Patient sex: M
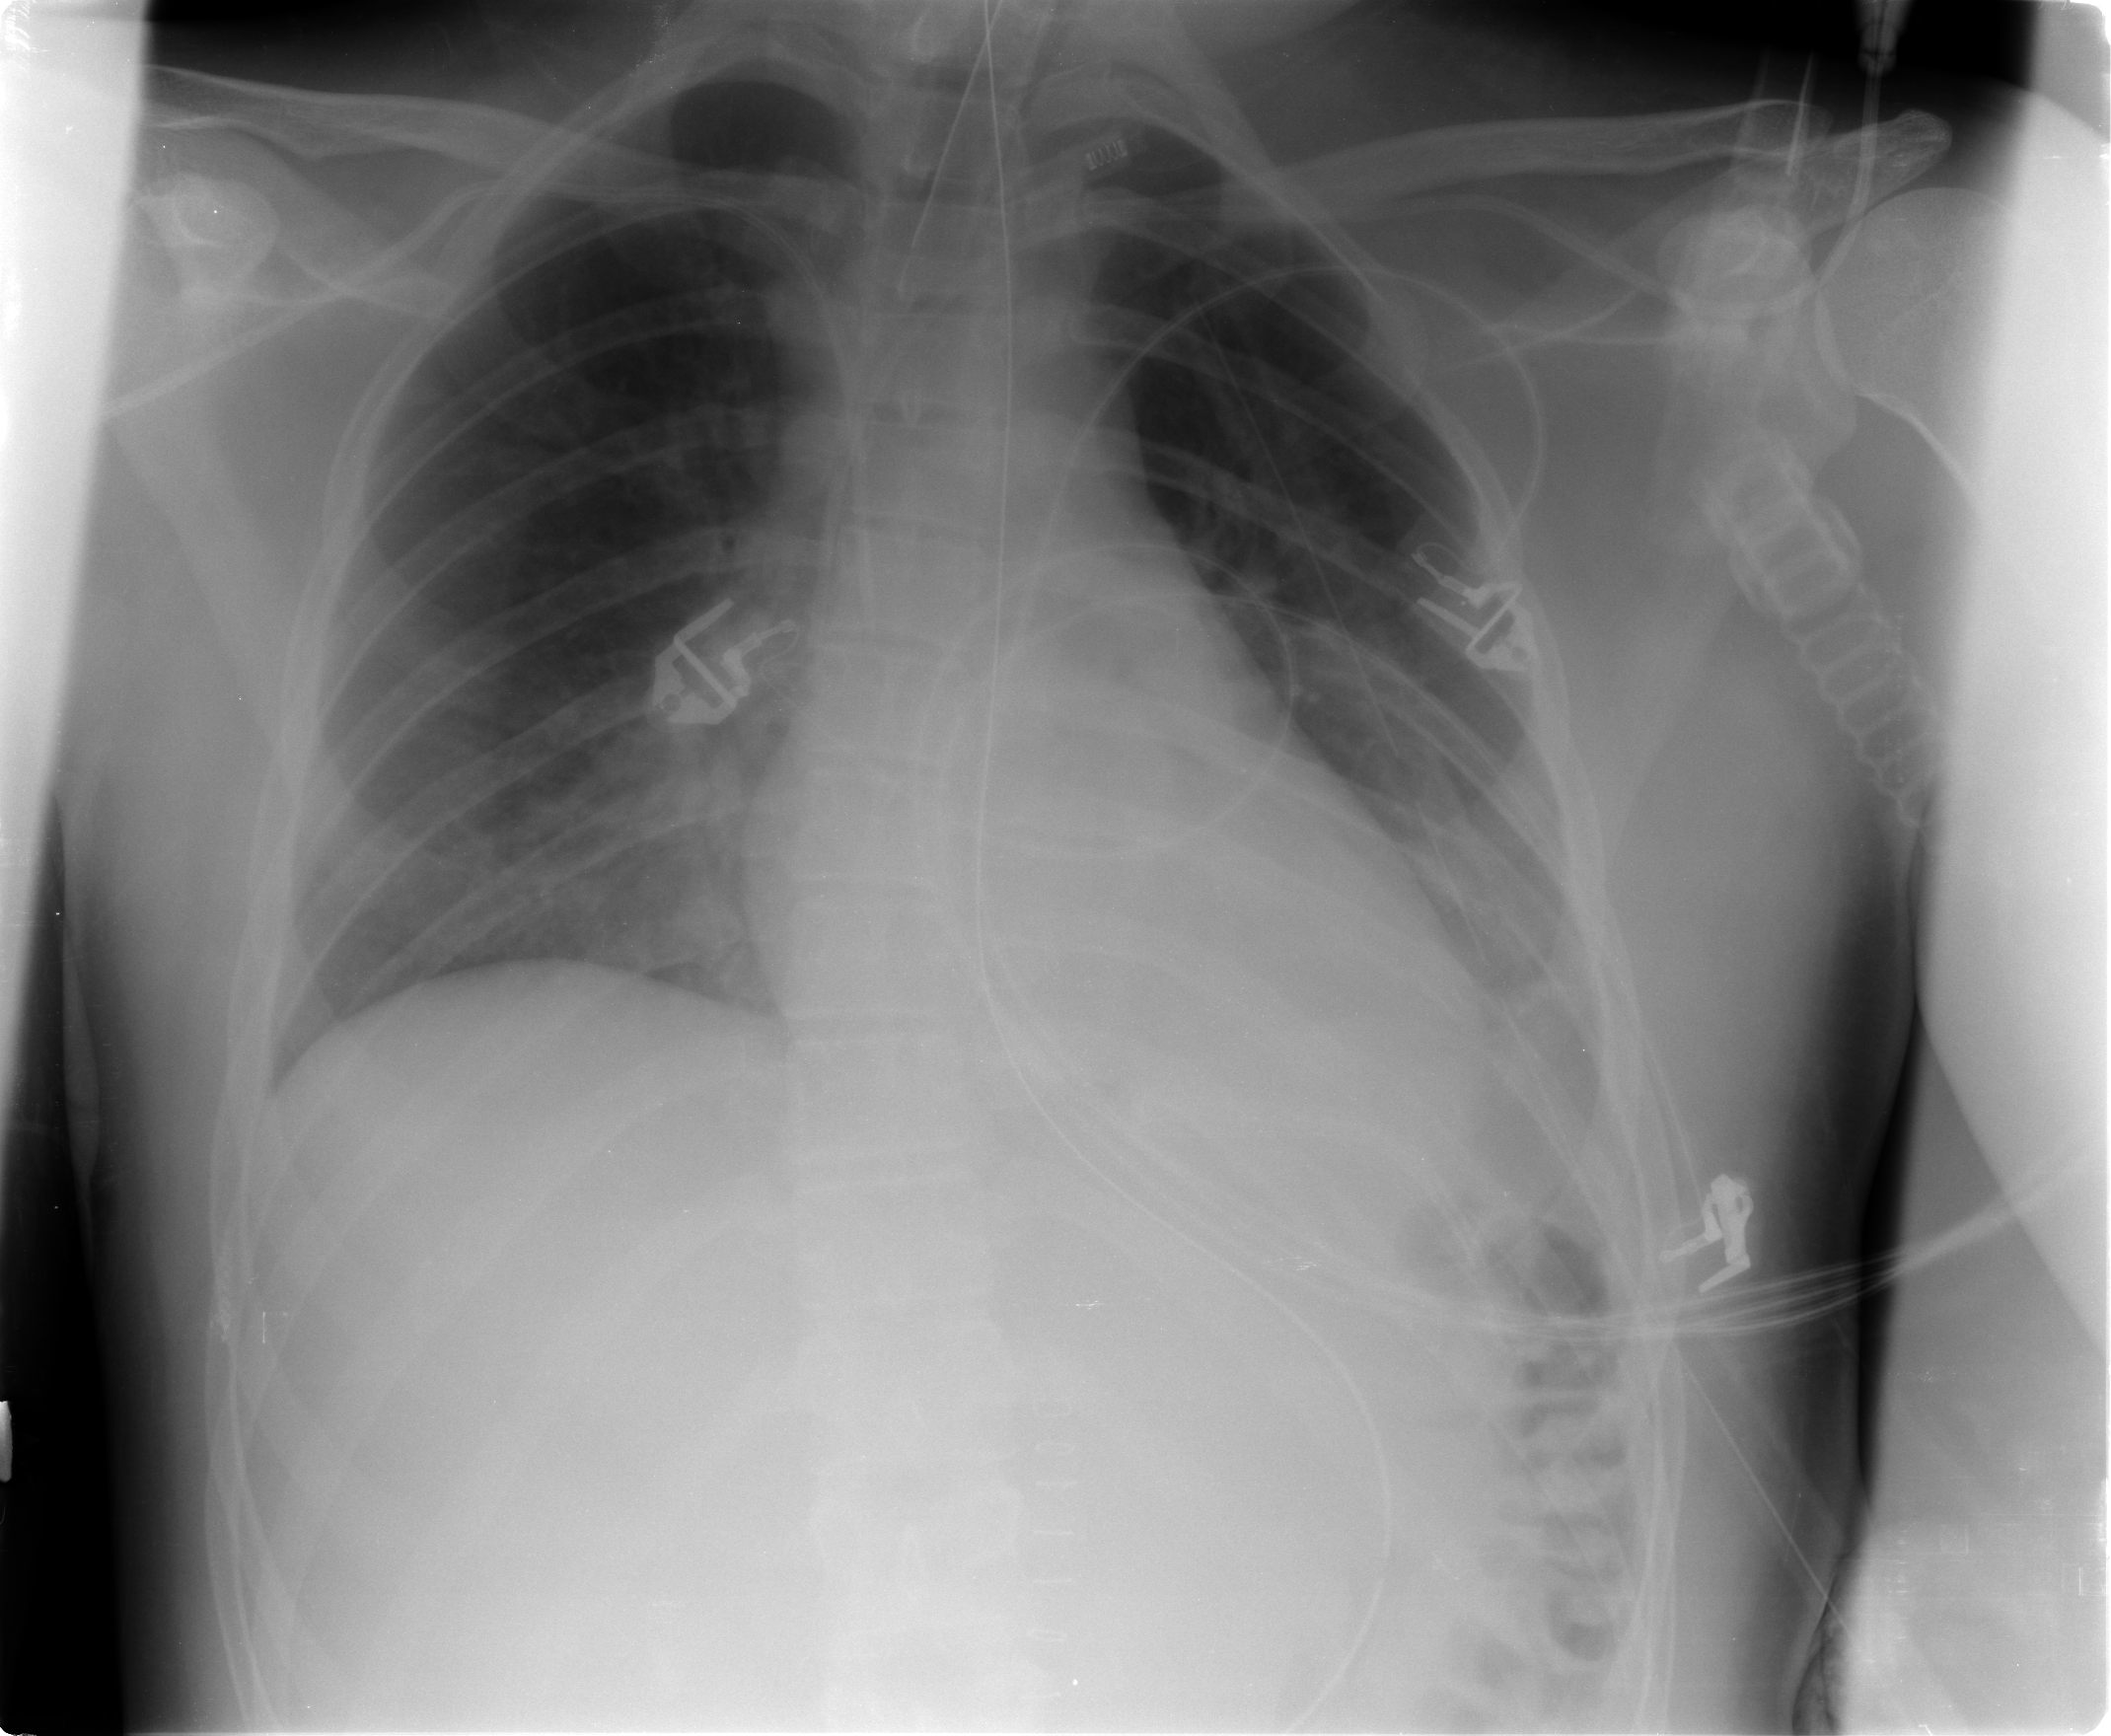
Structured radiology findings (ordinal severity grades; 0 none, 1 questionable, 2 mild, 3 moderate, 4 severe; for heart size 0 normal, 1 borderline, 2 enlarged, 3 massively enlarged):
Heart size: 0
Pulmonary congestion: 0
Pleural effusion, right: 0
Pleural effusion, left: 2
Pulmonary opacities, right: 0
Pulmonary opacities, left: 0
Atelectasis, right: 2
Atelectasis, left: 2